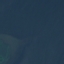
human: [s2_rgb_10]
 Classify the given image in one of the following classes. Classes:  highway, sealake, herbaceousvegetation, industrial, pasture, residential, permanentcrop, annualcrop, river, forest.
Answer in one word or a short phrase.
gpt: SeaLake